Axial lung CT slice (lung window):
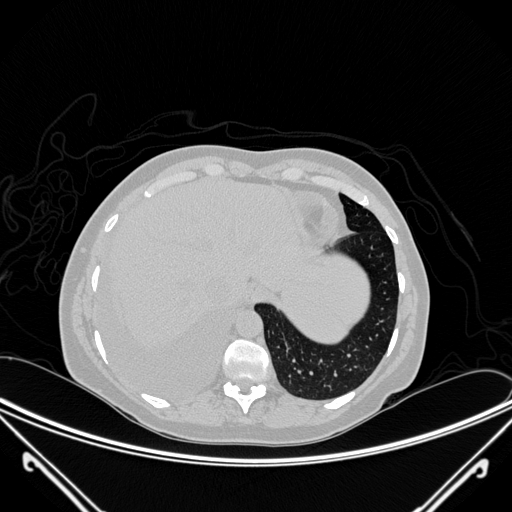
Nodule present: no